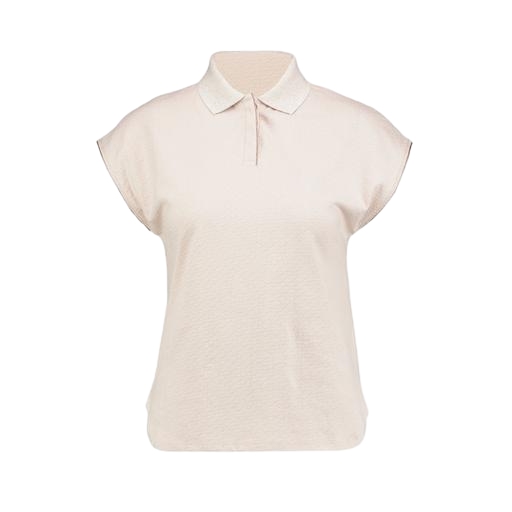
beige pique polo shirt, sleeveless polo shirt, pearl colored polo style, white background